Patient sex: F
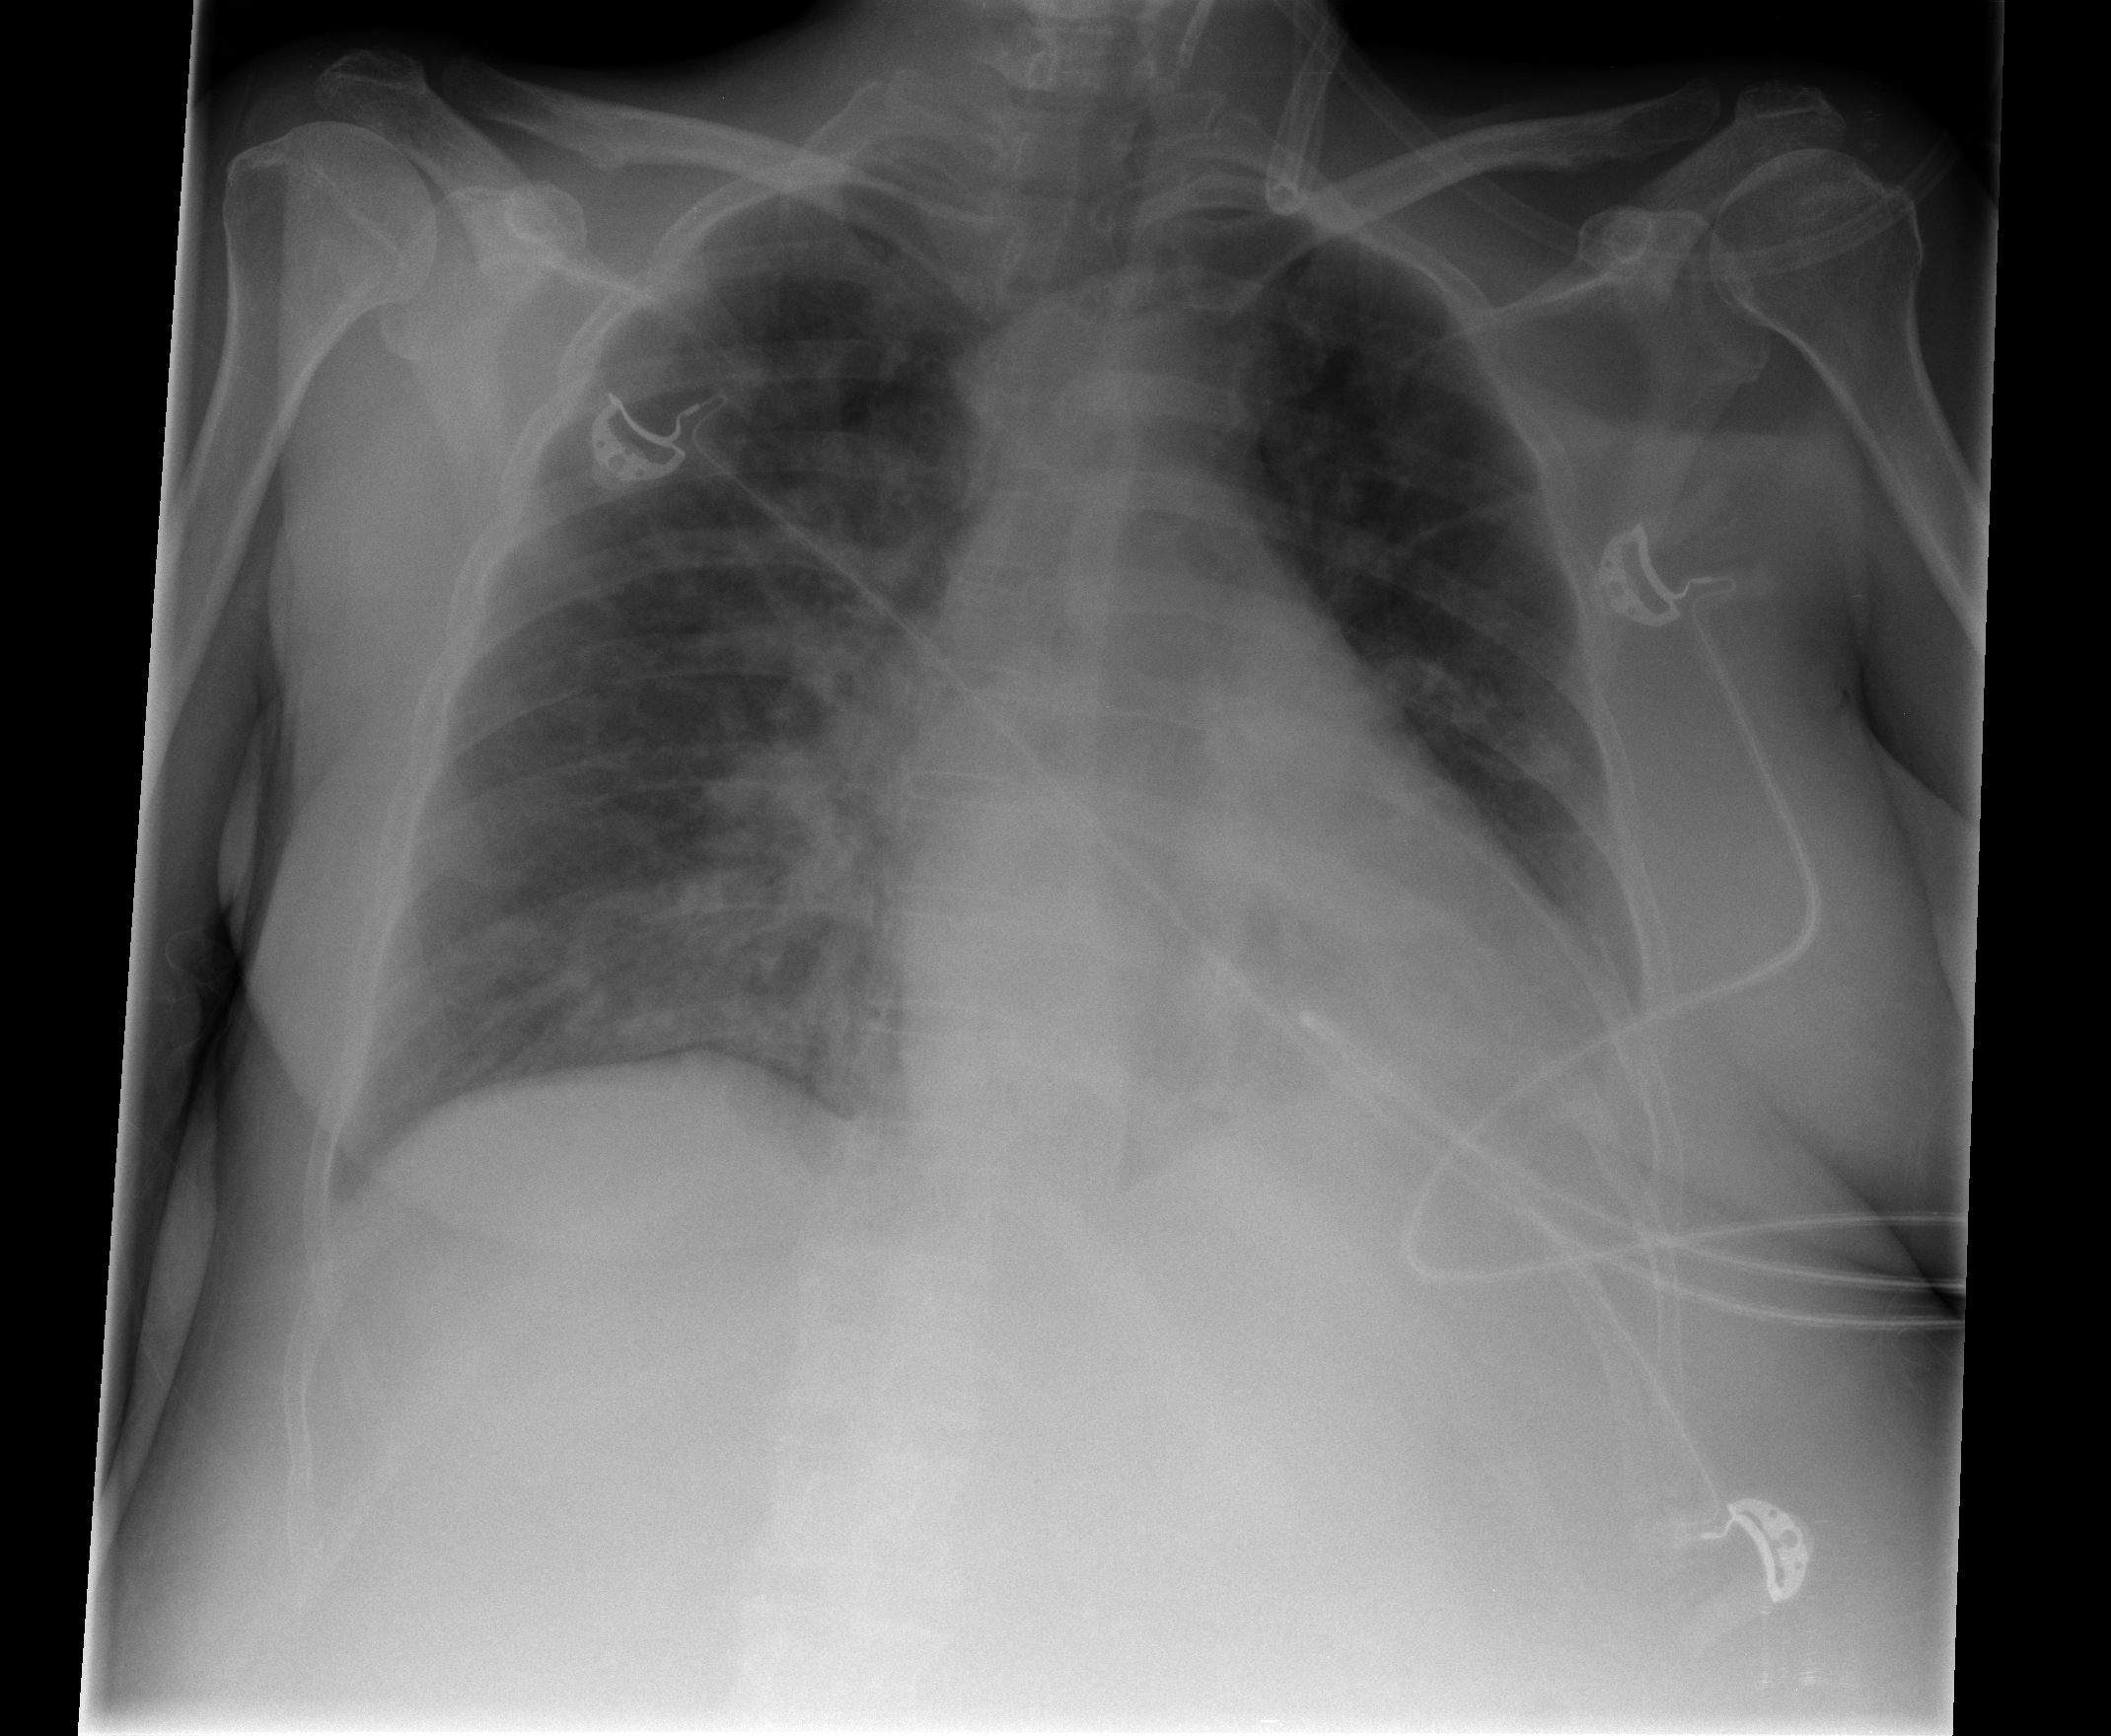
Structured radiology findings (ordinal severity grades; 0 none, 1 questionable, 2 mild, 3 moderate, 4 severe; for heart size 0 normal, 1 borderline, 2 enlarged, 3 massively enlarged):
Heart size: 2
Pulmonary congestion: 2
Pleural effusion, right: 1
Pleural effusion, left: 2
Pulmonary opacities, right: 0
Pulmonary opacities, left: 0
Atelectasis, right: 0
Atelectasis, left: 2